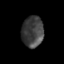
Tissue: skin
Cell type: Epithelial cells
Senescence score: 0.2271
Nuclear area (px): 656
Mean DAPI intensity: 64.537